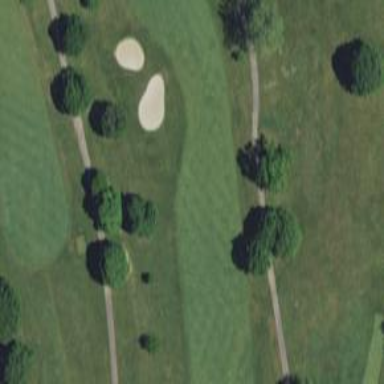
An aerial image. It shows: Golf hole.